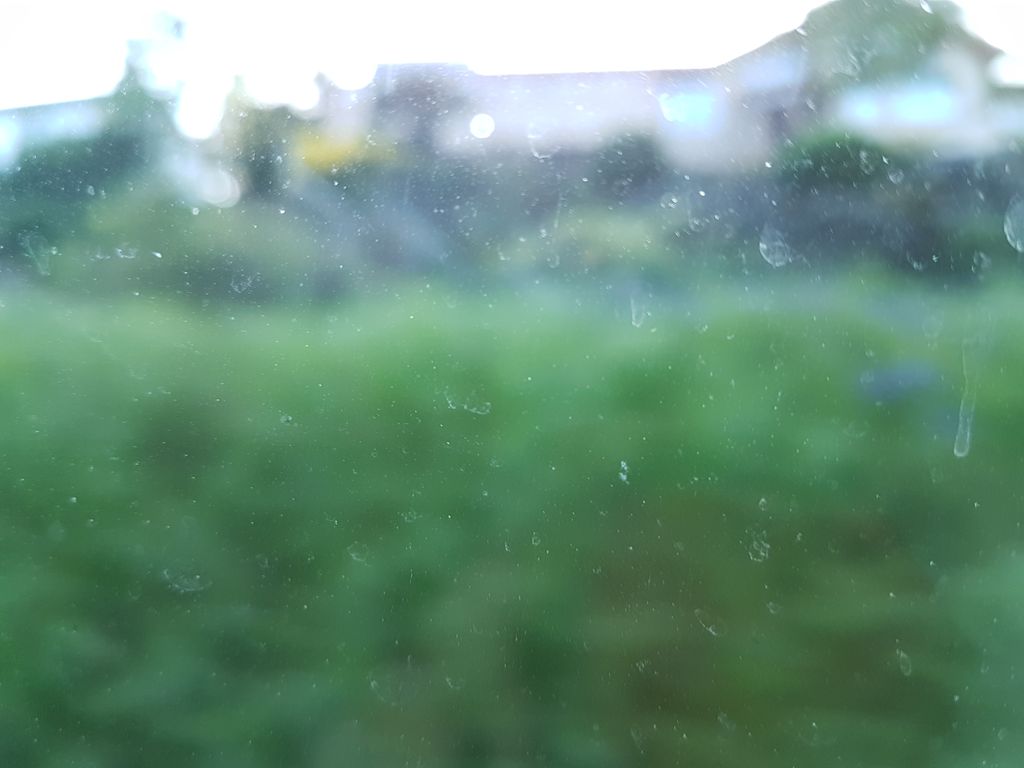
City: victoria